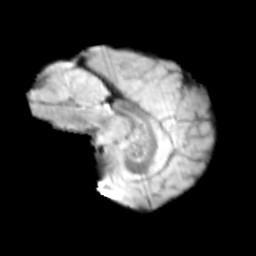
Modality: T2w
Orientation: sagittal
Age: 13
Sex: male
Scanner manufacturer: siemens
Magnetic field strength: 3 T
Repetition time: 3.8 s
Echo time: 0.07 s